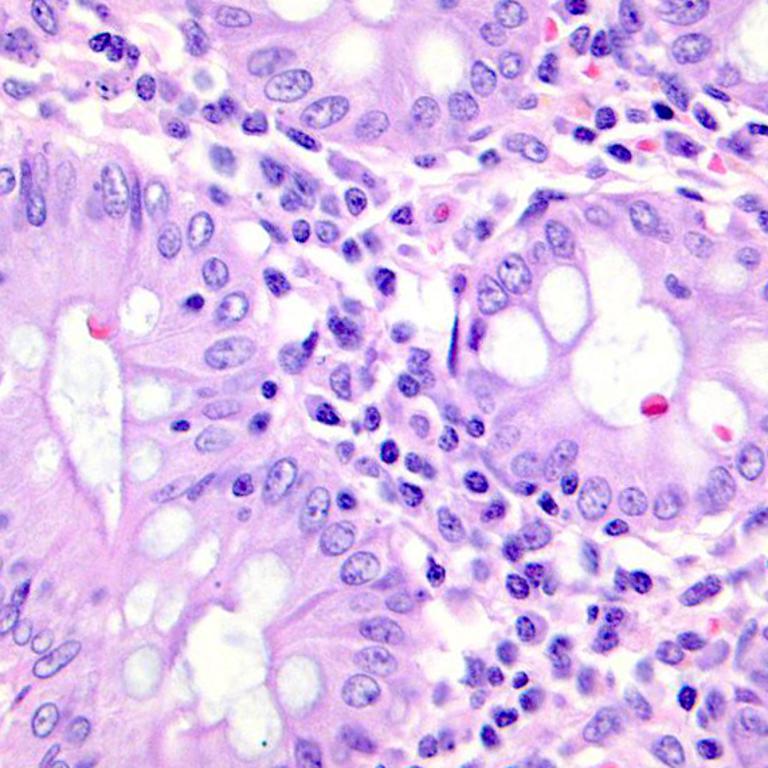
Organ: colon
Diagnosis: benign